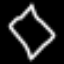
Label: diamond